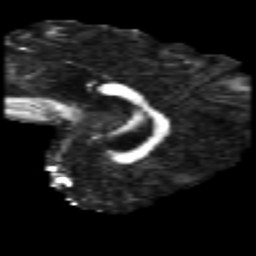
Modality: FA
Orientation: sagittal
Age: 20
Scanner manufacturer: philips
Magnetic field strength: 3 T
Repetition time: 8.6 s
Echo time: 0.127 s